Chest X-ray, PA view. Patient: 58 years old, sex F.
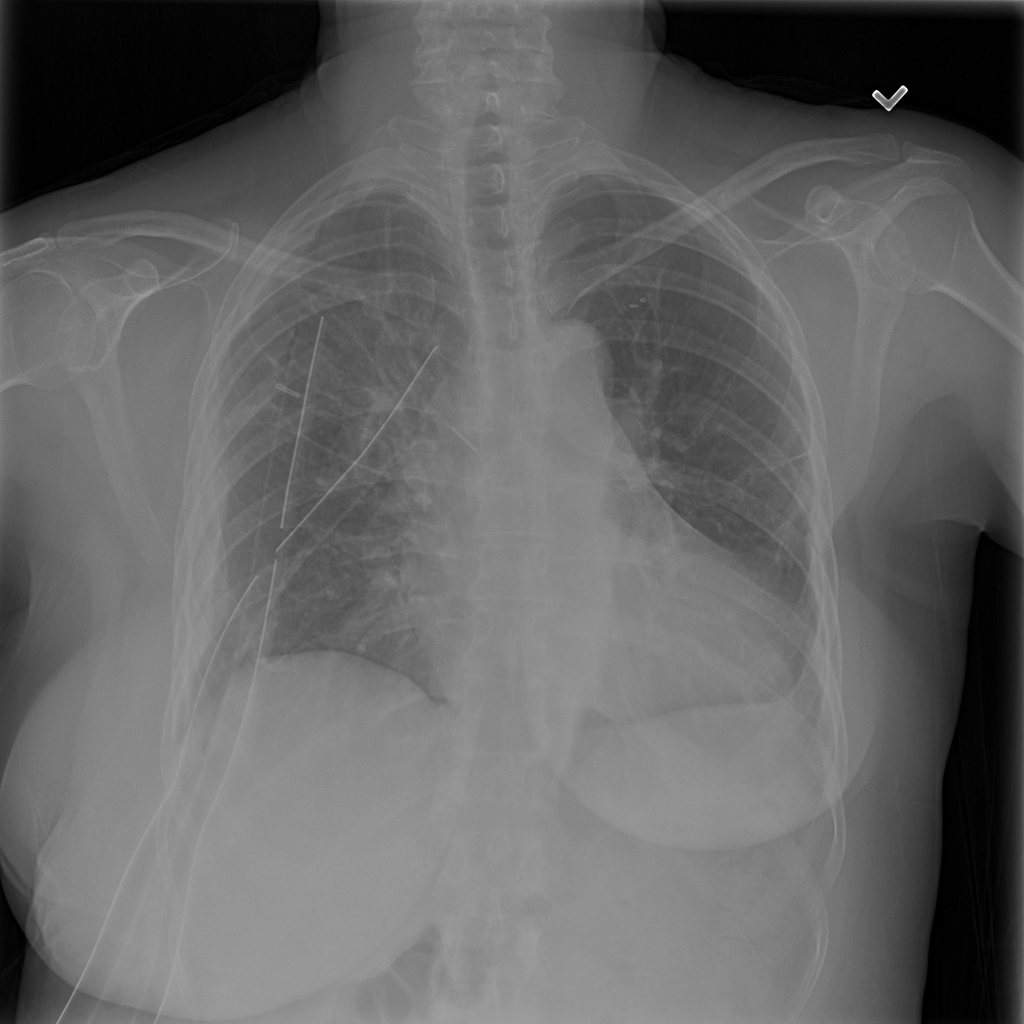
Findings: No Finding